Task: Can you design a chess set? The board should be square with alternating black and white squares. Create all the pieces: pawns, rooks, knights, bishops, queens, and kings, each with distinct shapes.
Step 1546:
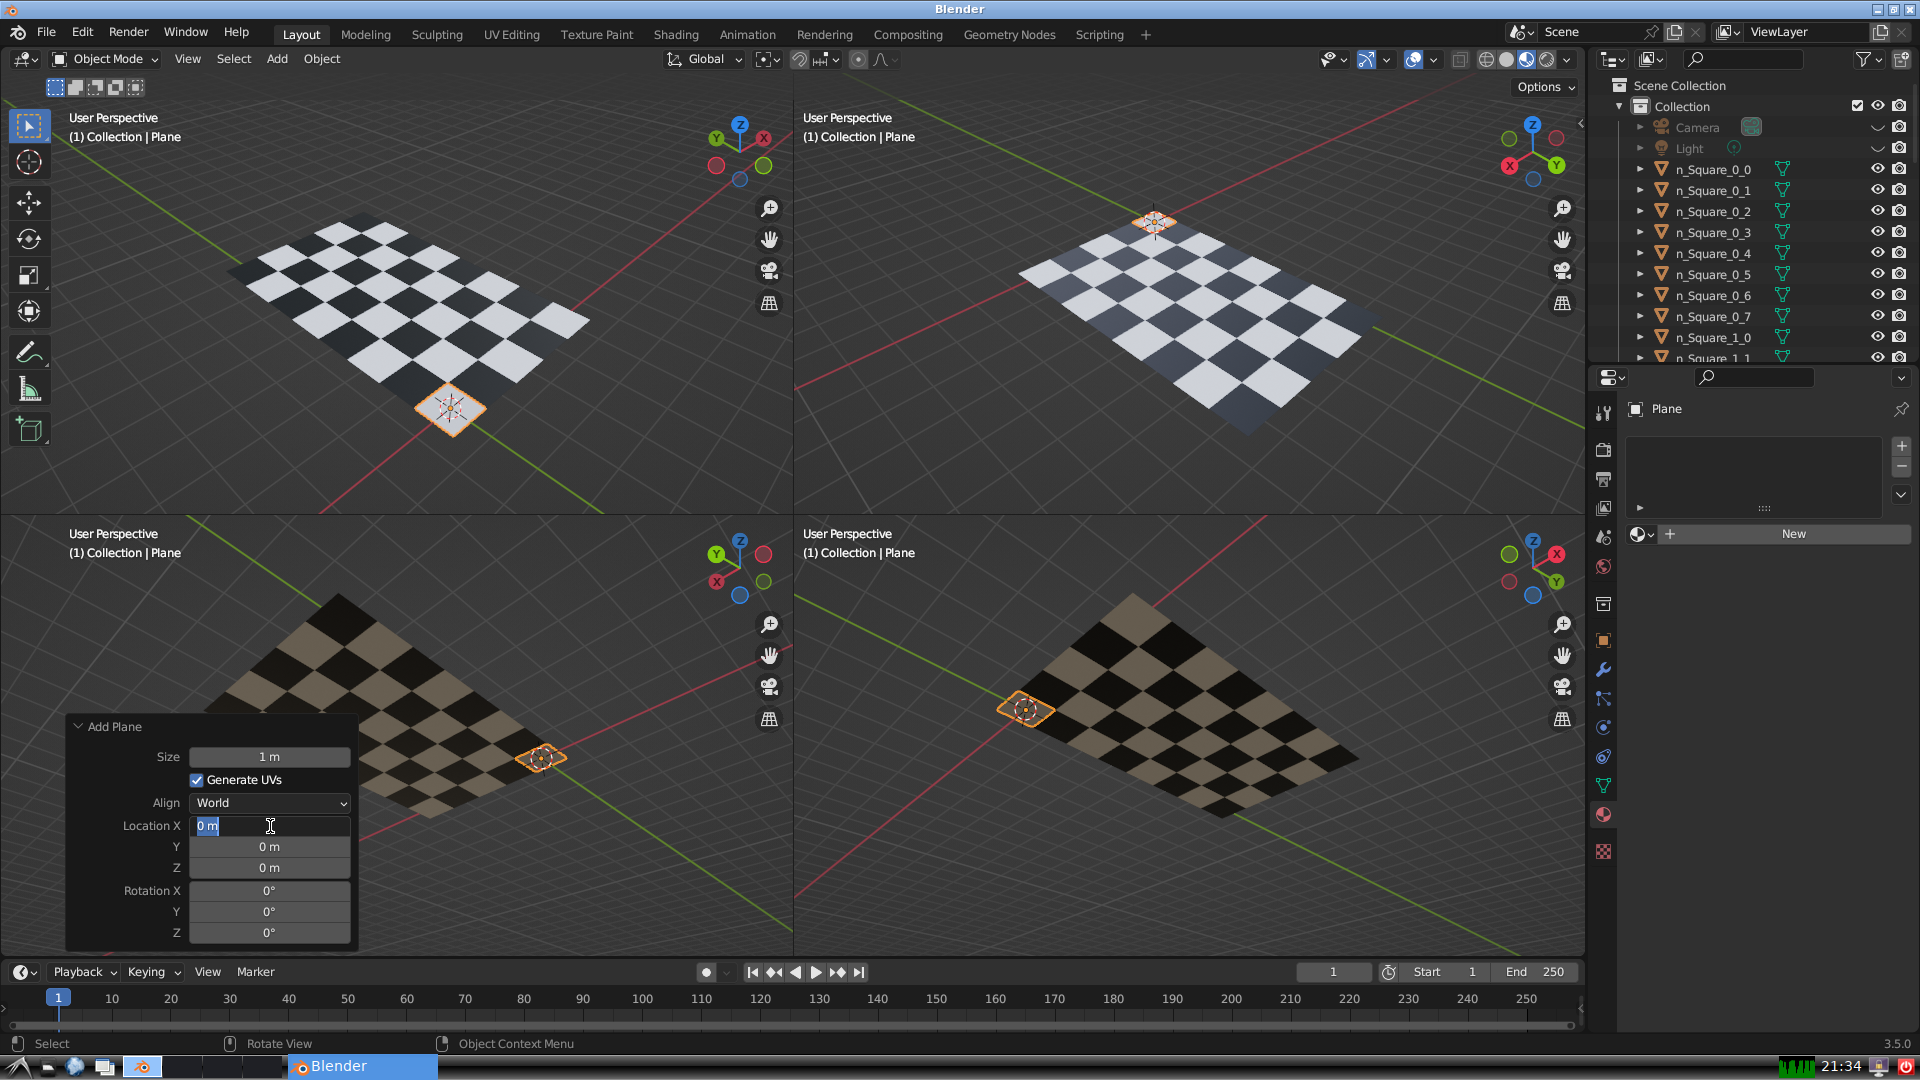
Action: input_text: 5.0